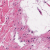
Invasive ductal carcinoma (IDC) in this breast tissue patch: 0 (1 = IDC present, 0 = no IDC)